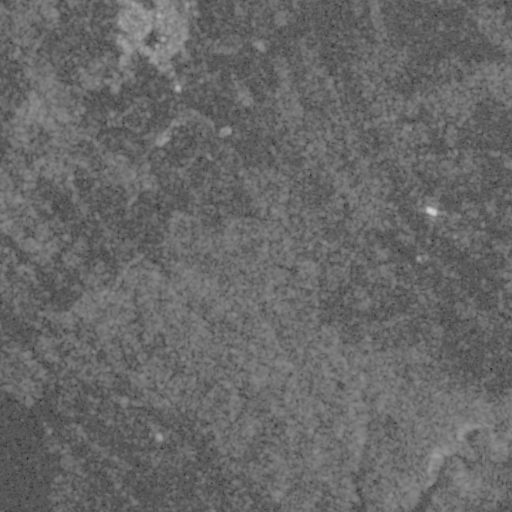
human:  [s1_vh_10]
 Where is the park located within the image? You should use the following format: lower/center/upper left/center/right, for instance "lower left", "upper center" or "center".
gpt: The park is located in the upper center of the image.
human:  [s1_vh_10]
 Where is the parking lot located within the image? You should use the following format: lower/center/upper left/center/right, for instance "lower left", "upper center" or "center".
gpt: The parking lot is located in the upper center of the image.
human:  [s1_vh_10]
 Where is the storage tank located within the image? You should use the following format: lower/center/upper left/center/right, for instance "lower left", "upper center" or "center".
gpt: The storage tank is located in the upper center of the image.
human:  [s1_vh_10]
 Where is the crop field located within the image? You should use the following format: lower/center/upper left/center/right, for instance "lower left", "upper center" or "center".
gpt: There is no crop field in the image.

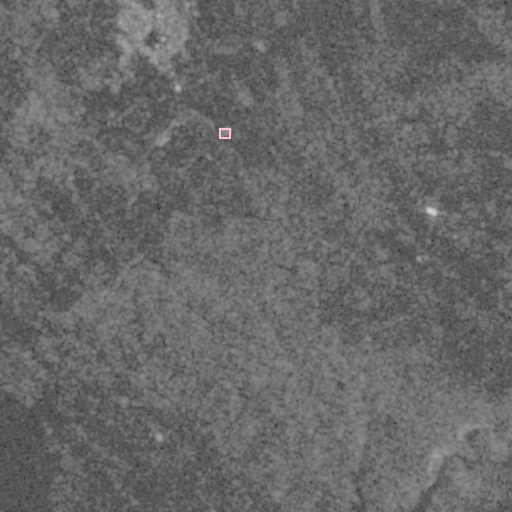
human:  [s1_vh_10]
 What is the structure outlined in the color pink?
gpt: The structure outlined in pink is a park.
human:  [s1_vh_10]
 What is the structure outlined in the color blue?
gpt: There is no blue outline.